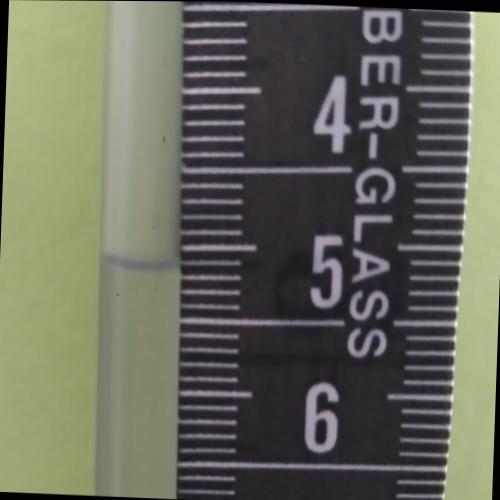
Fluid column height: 5.1 cm